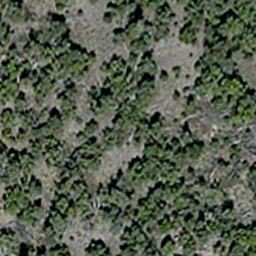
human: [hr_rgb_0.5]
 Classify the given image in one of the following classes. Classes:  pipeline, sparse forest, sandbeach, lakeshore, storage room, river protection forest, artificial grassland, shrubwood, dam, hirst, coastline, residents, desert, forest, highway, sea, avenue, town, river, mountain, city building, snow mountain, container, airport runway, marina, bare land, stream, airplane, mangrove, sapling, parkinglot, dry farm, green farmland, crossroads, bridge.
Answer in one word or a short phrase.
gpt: sparse forest